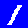
Digit: 1